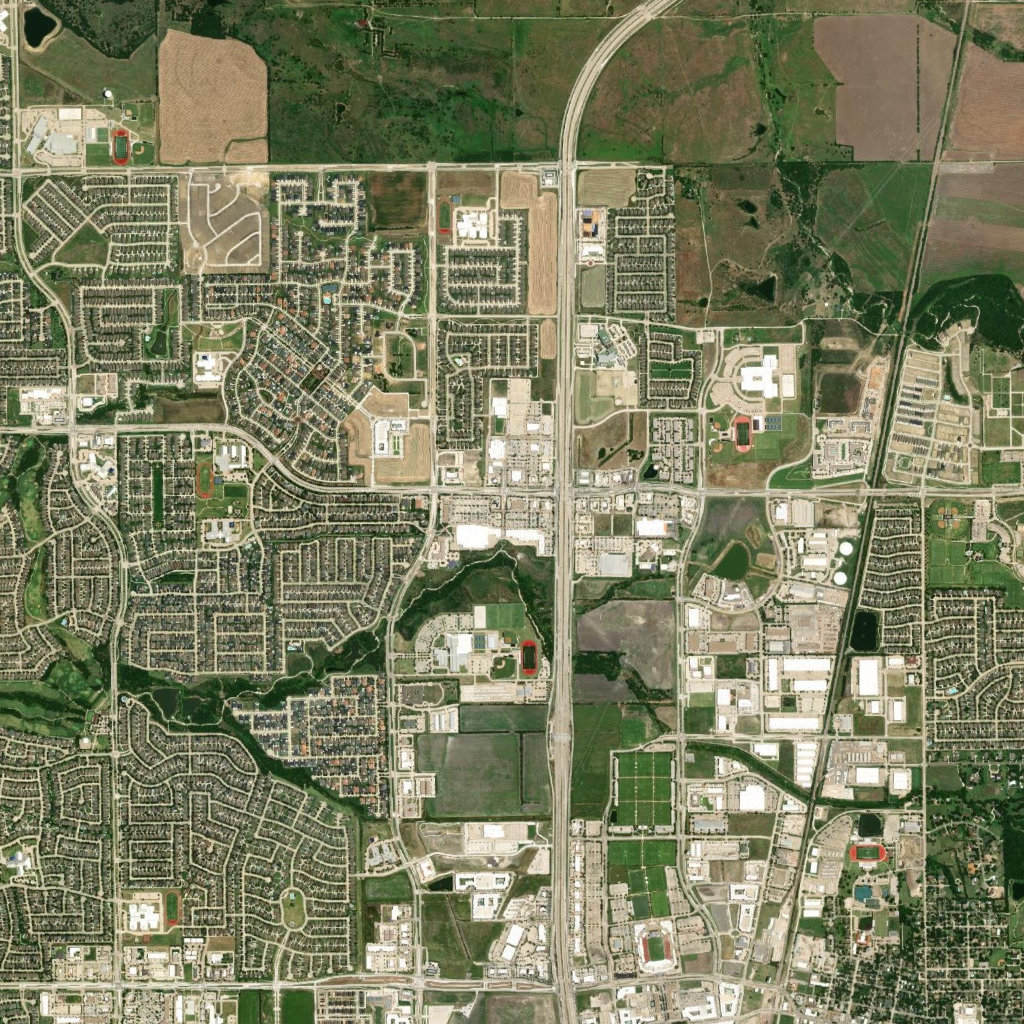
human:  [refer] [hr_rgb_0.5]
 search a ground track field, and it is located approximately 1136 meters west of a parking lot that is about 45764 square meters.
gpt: <box>[[19, 45, 20, 48, 0]]</box>

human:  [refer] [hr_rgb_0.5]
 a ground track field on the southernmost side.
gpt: <box>[[82, 82, 86, 83, 0]]</box>

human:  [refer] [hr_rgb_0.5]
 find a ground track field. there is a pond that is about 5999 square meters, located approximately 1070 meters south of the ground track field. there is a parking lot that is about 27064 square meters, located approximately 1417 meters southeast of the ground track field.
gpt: <box>[[51, 62, 52, 65, 0]]</box>